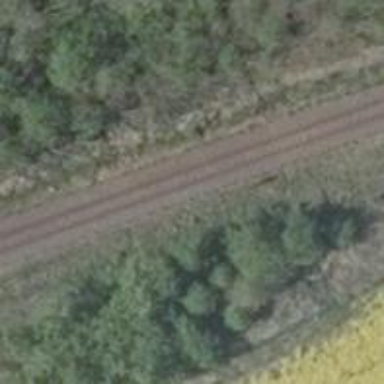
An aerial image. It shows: Railway track.